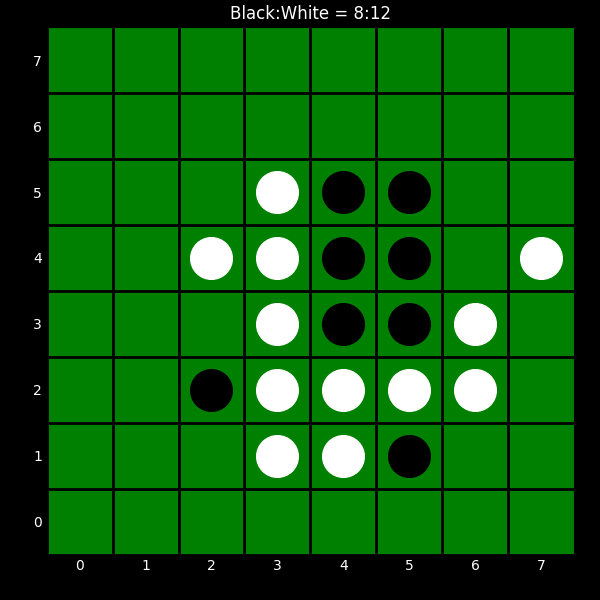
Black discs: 8
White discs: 12